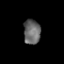
Tissue: prostate
Cell type: T cells
Senescence score: 0.2373
Nuclear area (px): 411
Mean DAPI intensity: 102.255